Question: I am developing an application and I want to add a Navigation drawer and a ListView in the content_main.xml file.
When I add a ListView or Fragment in the content_main.xml, it throws exception. The exception is 'InflateException'.
Here is the description of what I want to do.

I know it is a very short description, but I did not find any way to describe it better.
If you can help me with this, please do help me.
Here is the logcat
'''
12-12 11:17:26.923 29725-29725/com.antzion.salmanali.lockapp E/AndroidRuntime: FATAL EXCEPTION: main
Process: com.antzion.salmanali.lockapp, PID: 29725
android.view.InflateException: Binary XML file line #17: Binary XML file line #17: Error inflating class android.support.design.internal.NavigationMenuItemView
at android.view.LayoutInflater.inflate(LayoutInflater.java:539)
at android.view.LayoutInflater.inflate(LayoutInflater.java:423)
at android.support.design.internal.NavigationMenuPresenter$NormalViewHolder.<init>(NavigationMenuPresenter.java:288)
at android.support.design.internal.NavigationMenuPresenter$NavigationMenuAdapter.onCreateViewHolder(NavigationMenuPresenter.java:388)
at android.support.design.internal.NavigationMenuPresenter$NavigationMenuAdapter.onCreateViewHolder(NavigationMenuPresenter.java:338)
at android.support.v7.widget.RecyclerView$Adapter.createViewHolder(RecyclerView.java:5836)
at android.support.v7.widget.RecyclerView$Recycler.getViewForPosition(RecyclerView.java:5060)
at android.support.v7.widget.RecyclerView$Recycler.getViewForPosition(RecyclerView.java:4970)
at android.support.v7.widget.LinearLayoutManager$LayoutState.next(LinearLayoutManager.java:2029)
at android.support.v7.widget.LinearLayoutManager.layoutChunk(LinearLayoutManager.java:1414)
at android.support.v7.widget.LinearLayoutManager.fill(LinearLayoutManager.java:1377)
at android.support.v7.widget.LinearLayoutManager.onLayoutChildren(LinearLayoutManager.java:578)
at android.support.v7.widget.RecyclerView.dispatchLayoutStep2(RecyclerView.java:3315)
at android.support.v7.widget.RecyclerView.dispatchLayout(RecyclerView.java:3124)
at android.support.v7.widget.RecyclerView.onLayout(RecyclerView.java:3568)
at android.view.View.layout(View.java:16630)
at android.view.ViewGroup.layout(ViewGroup.java:5437)
at android.widget.FrameLayout.layoutChildren(FrameLayout.java:336)
at android.widget.FrameLayout.onLayout(FrameLayout.java:273)
at android.view.View.layout(View.java:16630)
at android.view.ViewGroup.layout(ViewGroup.java:5437)
at android.support.v4.widget.DrawerLayout.onLayout(DrawerLayout.java:1221)
at android.view.View.layout(View.java:16630)
at android.view.ViewGroup.layout(ViewGroup.java:5437)
at android.widget.FrameLayout.layoutChildren(FrameLayout.java:336)
at android.widget.FrameLayout.onLayout(FrameLayout.java:273)
at android.view.View.layout(View.java:16630)
at android.view.ViewGroup.layout(ViewGroup.java:5437)
at android.widget.LinearLayout.setChildFrame(LinearLayout.java:1743)
at android.widget.LinearLayout.layoutVertical(LinearLayout.java:1586)
at android.widget.LinearLayout.onLayout(LinearLayout.java:1495)
at android.view.View.layout(View.java:16630)
at android.view.ViewGroup.layout(ViewGroup.java:5437)
at android.widget.FrameLayout.layoutChildren(FrameLayout.java:336)
at android.widget.FrameLayout.onLayout(FrameLayout.java:273)
at android.view.View.layout(View.java:16630)
at android.view.ViewGroup.layout(ViewGroup.java:5437)
at android.widget.LinearLayout.setChildFrame(LinearLayout.java:1743)
at android.widget.LinearLayout.layoutVertical(LinearLayout.java:1586)
at android.widget.LinearLayout.onLayout(LinearLayout.java:1495)
at android.view.View.layout(View.java:16630)
at android.view.ViewGroup.layout(ViewGroup.java:5437)
at android.widget.FrameLayout.layoutChildren(FrameLayout.java:336)
at android.widget.FrameLayout.onLayout(FrameLayout.java:273)
at com.android.internal.policy.PhoneWindow$DecorView.onLayout(PhoneWindow.java:2678)
at android.view.View.layout(View.java:16630)
at android.view.ViewGroup.layout(ViewGroup.java:5437)
at android.view.ViewRootImpl.performLayout(ViewRootImpl.java:2171)
at android.view.ViewRootImpl.performTraversals(ViewRootImpl.java:1931)
at android.view.ViewRootImpl.doTraversal(ViewRootImpl.java:1107)
at android.view.ViewRootImpl$TraversalRunnable.run(ViewRootImpl.java:6013)
at android.view.Choreographer$CallbackRecord.run(Choreographer.java:858)
at android.view.Choreographer.doCallbacks(Choreographer.java:670)
at android.view.Choreographer.doFrame(Choreographer.java:606)
at android.view.Ch
'''
I hope that helps.
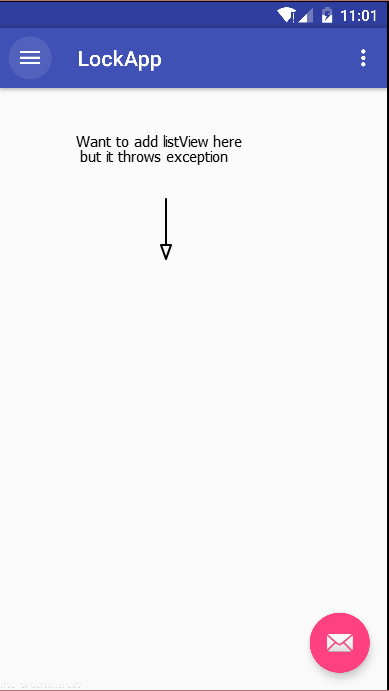
Answer: Just to move the comments to an answer.
Use 'android:id="@android:id/list"', which is the built-in system's list ID for most list-related views.
You can get a reference to that like normal, but with a different ID than 'R.id'.
'''
listView = (ListView) findViewById(android.R.id.list);
'''